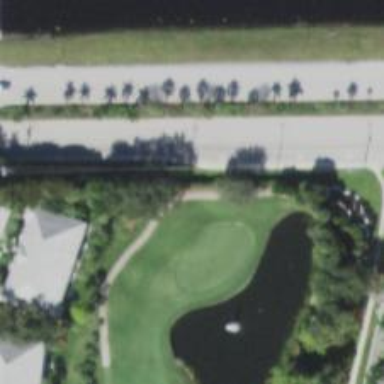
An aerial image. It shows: Path for both roads and golfers.